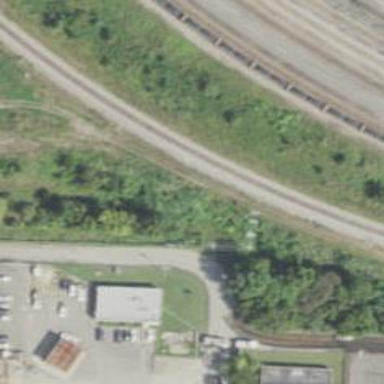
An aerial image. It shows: Rail spur service.